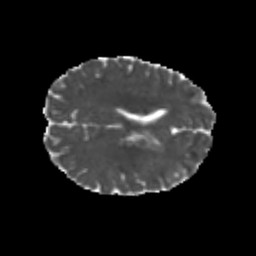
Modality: MD
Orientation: axial
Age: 20
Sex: male
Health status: healthy
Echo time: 0.074 s